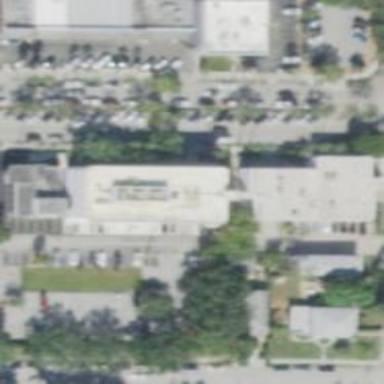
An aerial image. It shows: Healthcare clinic.